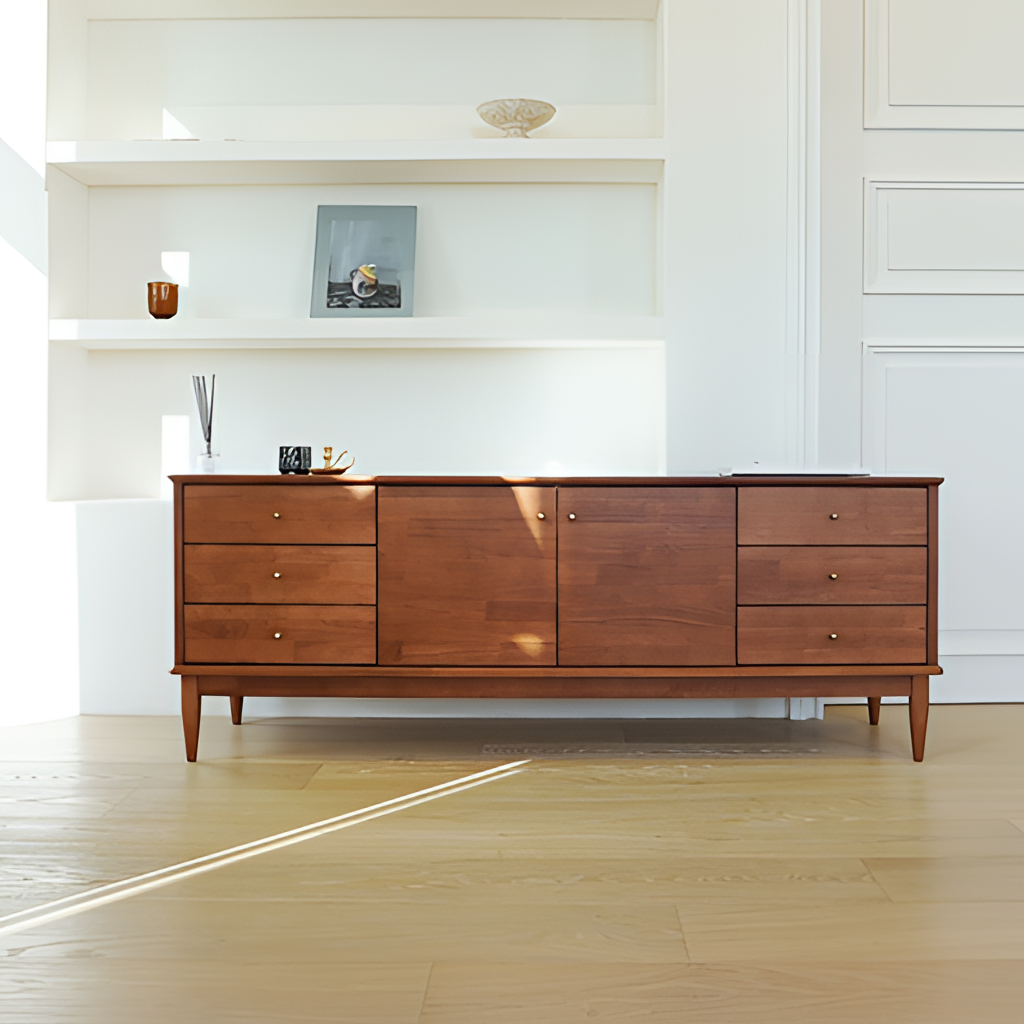
living room, brown wood sideboard, paneling wallpaper, with solid pattern, wood flooring, with plank pattern, minimalist